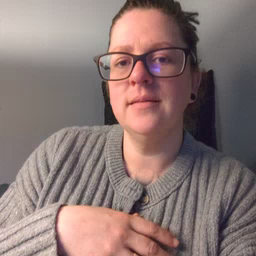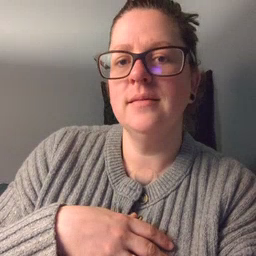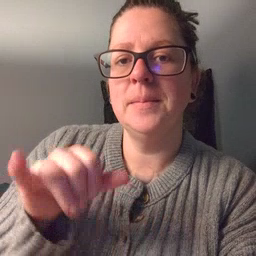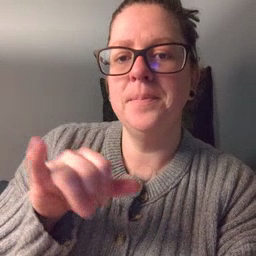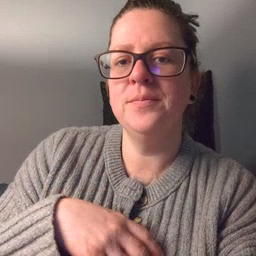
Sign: same